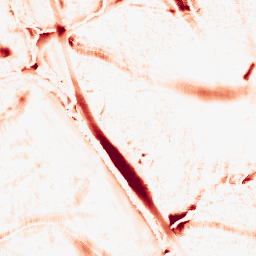
Category: morphological
Decomposition family: morphological_ellipse
Decomposition parameters: operation: opening
width: 30
height: 30
Upsampling method: regularized
Upsampling parameters: scale: 2
lambda_reg: 0.01
Upsampling scale: 2